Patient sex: F
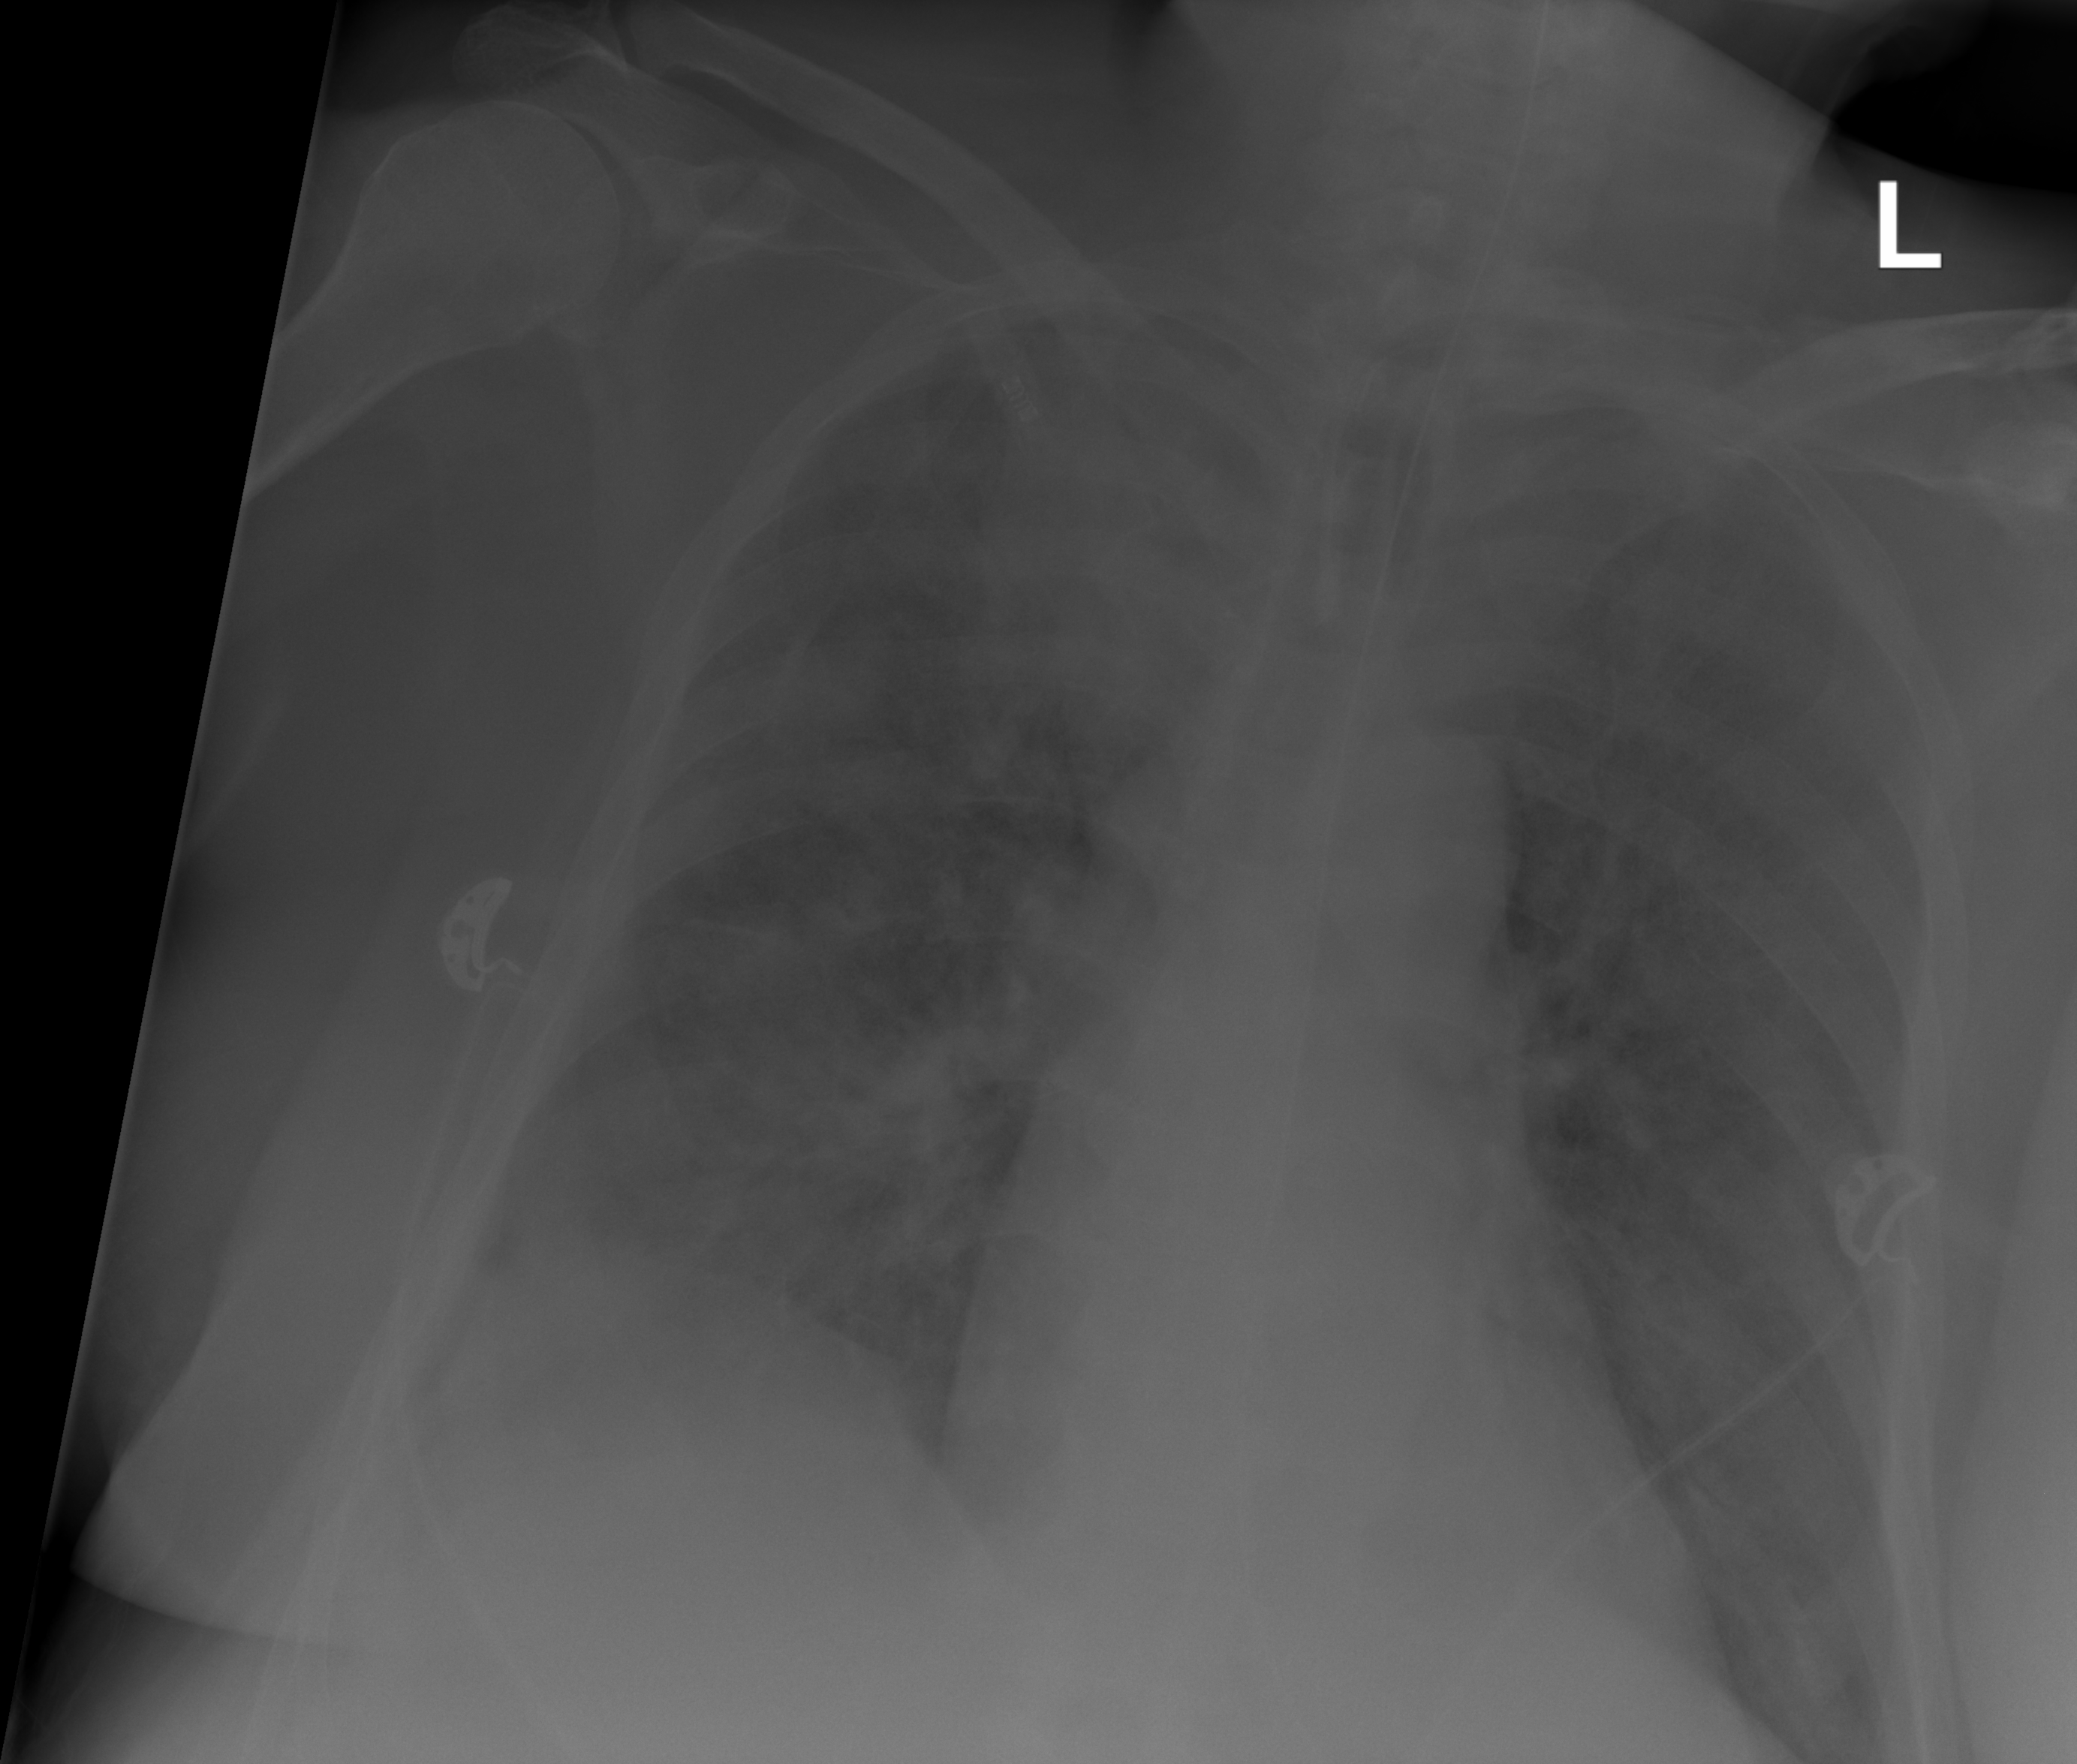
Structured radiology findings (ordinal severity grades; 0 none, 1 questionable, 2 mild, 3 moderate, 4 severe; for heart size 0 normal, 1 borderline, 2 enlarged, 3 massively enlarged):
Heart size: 2
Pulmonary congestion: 2
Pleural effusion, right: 2
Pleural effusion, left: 0
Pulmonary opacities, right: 4
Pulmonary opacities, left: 4
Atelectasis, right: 3
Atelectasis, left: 3